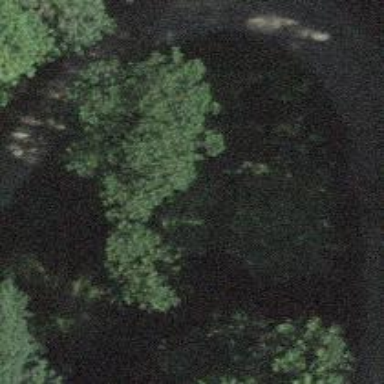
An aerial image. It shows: Culvert tunnel.